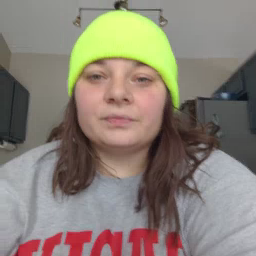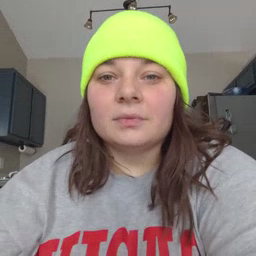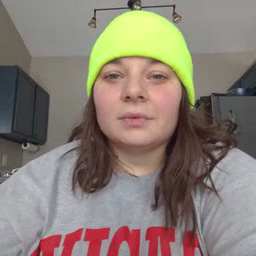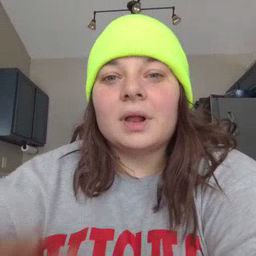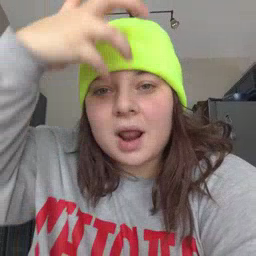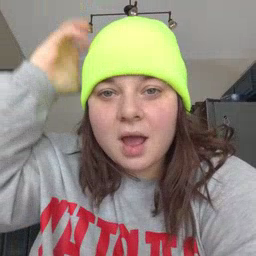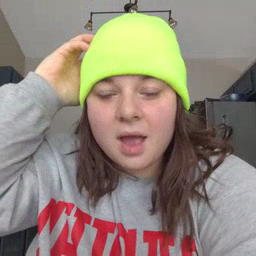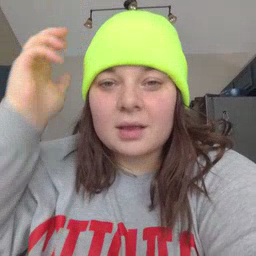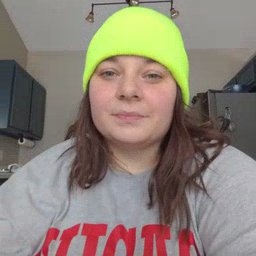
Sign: lion